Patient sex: M
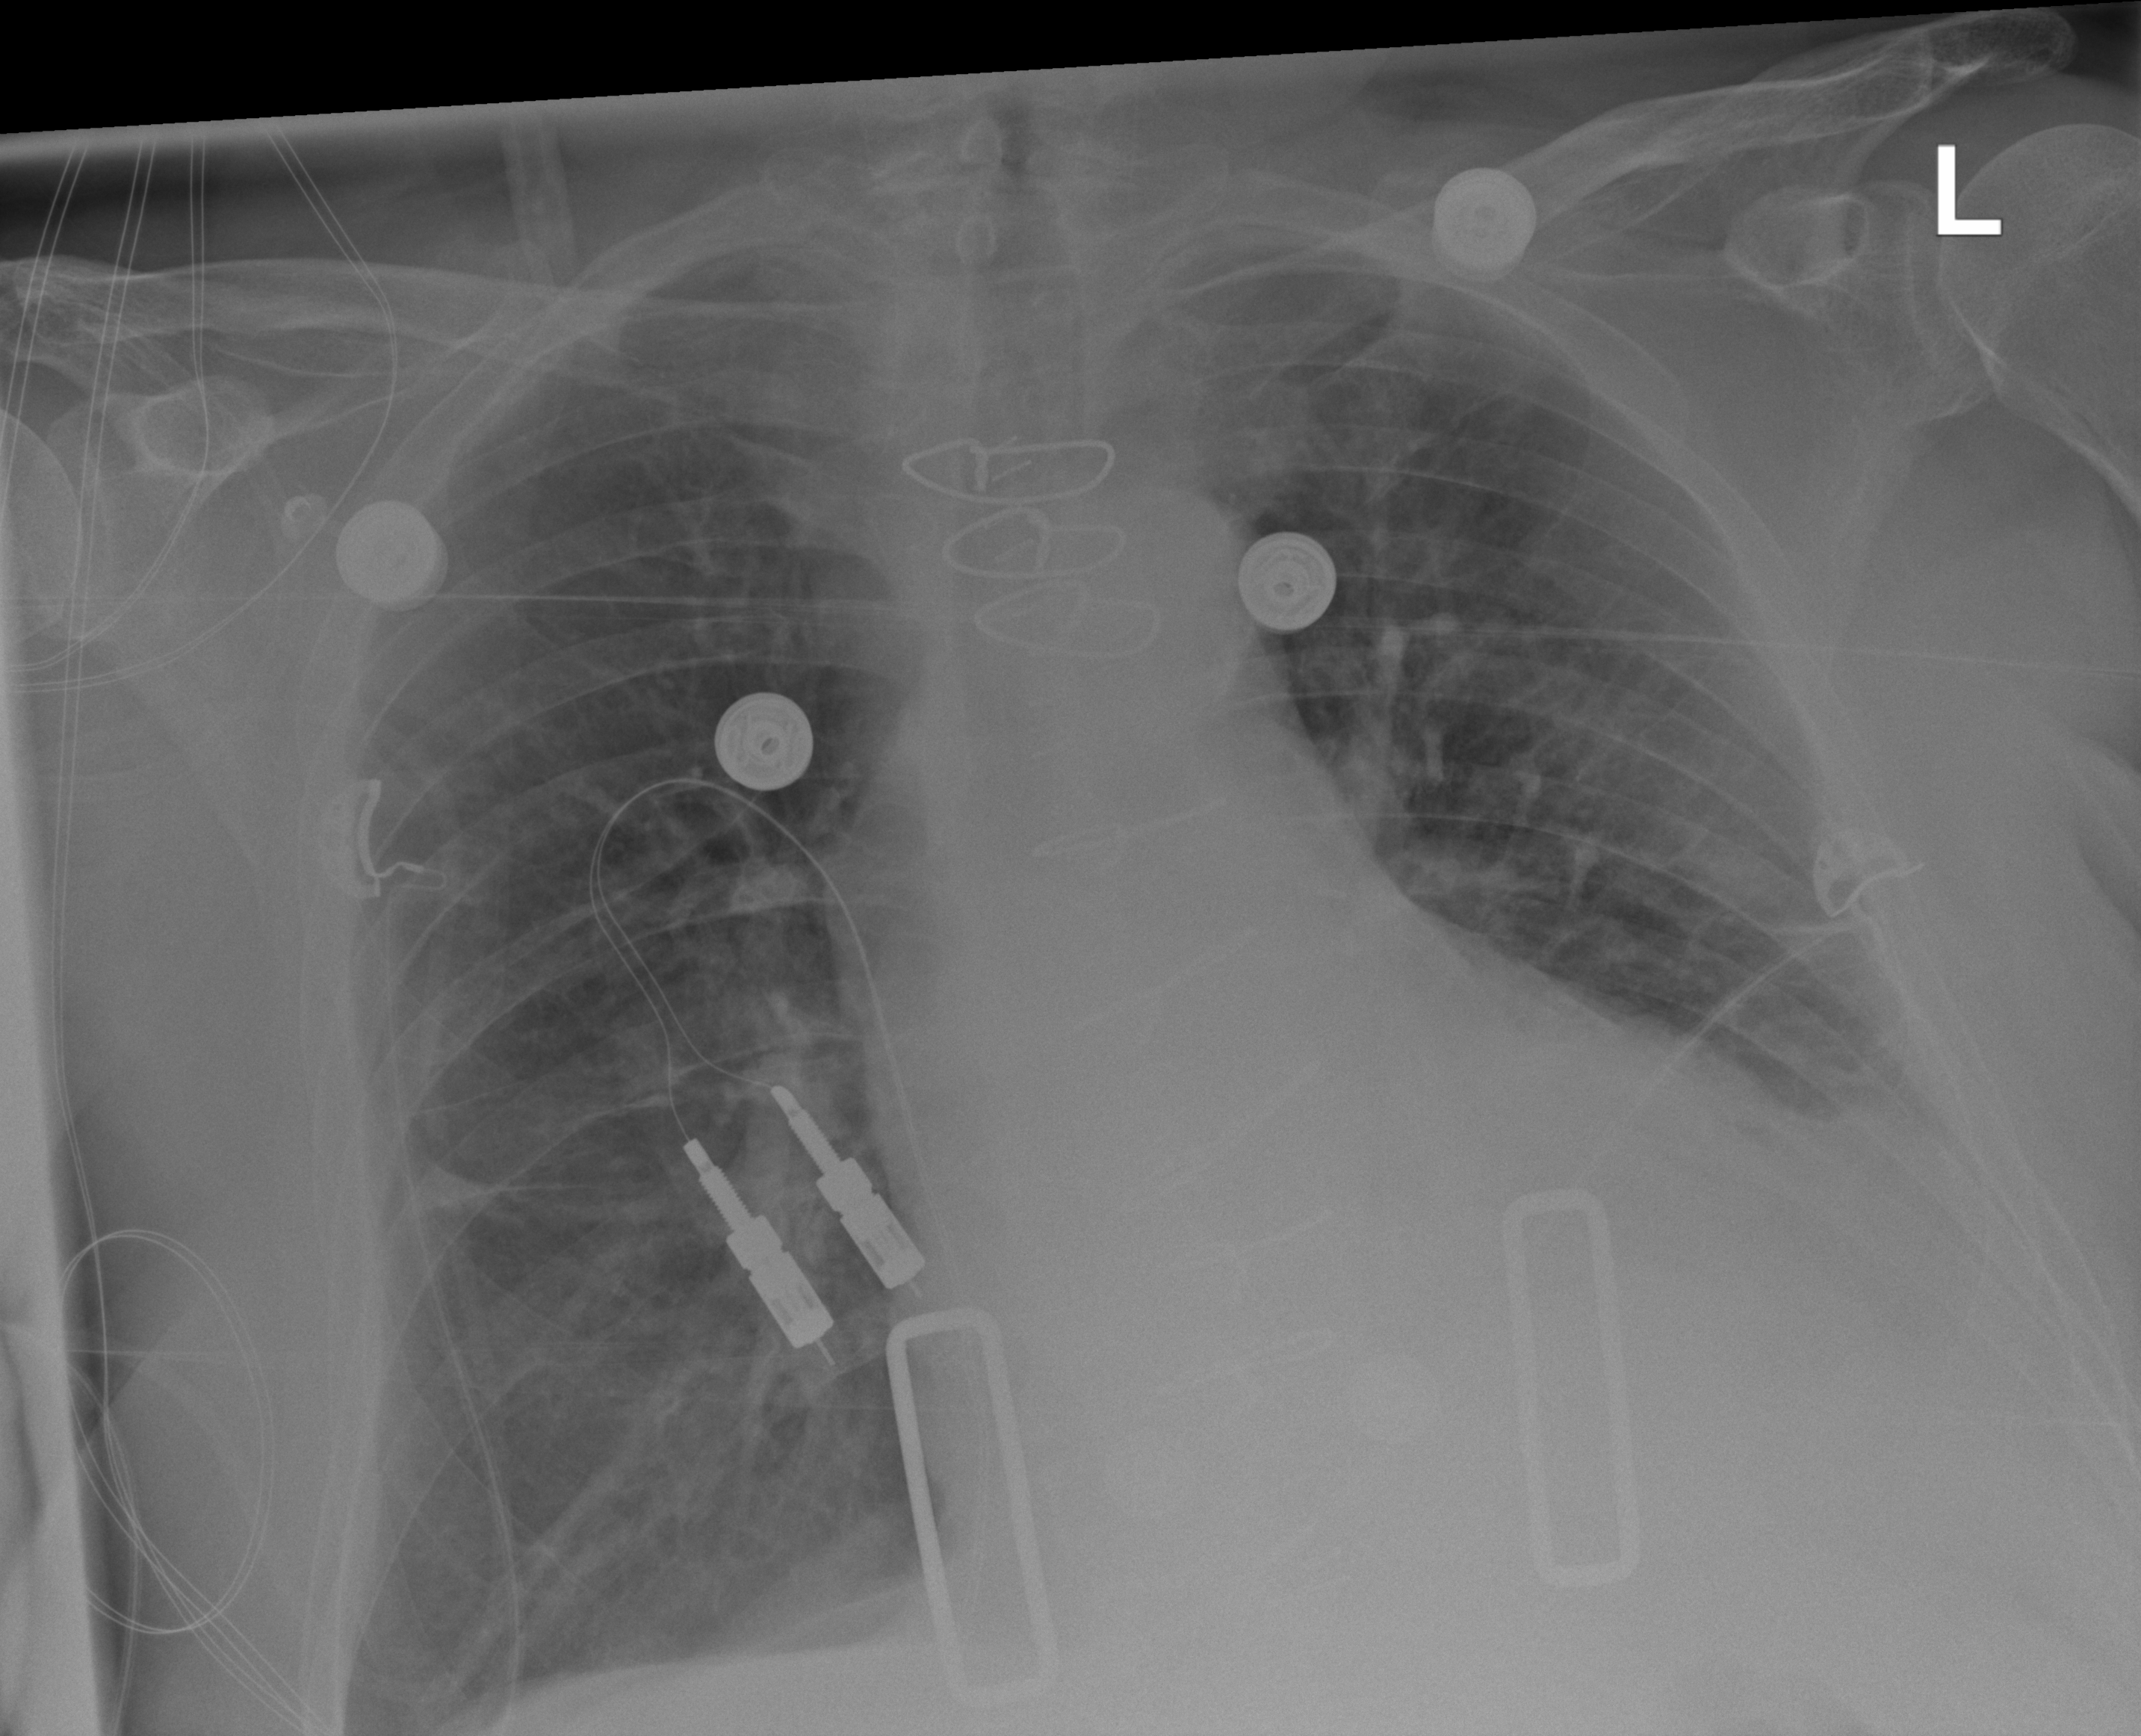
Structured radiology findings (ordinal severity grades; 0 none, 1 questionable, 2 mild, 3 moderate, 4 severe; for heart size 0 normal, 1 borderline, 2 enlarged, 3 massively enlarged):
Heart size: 2
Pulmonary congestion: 1
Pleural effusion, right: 0
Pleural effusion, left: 2
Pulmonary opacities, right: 2
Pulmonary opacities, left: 0
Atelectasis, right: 2
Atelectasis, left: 2